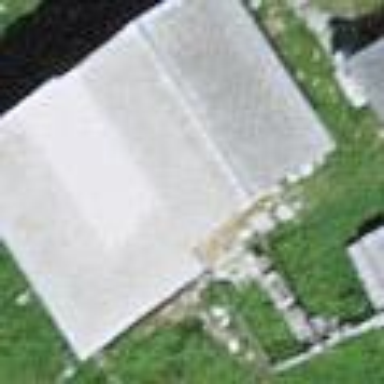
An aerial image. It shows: Hut.